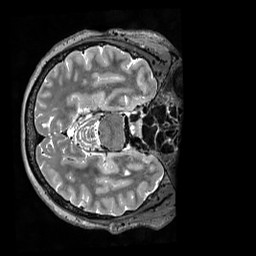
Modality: T2w
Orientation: axial
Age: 57
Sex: female
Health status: ill
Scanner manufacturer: siemens
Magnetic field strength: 3 T
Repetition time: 3.2 s
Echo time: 0.564 s